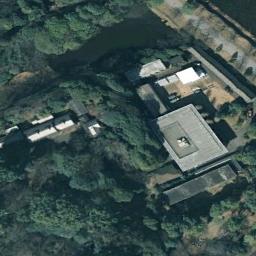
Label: palace